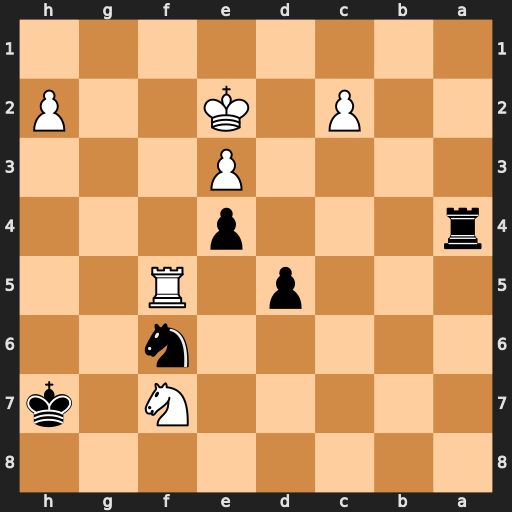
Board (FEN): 8/5N1k/5n2/3p1R2/r3p3/4P3/2P1K2P/8
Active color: b
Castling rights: -
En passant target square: -
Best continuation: Kg6 Nd6 Ra6 Rxd5 Nxd5